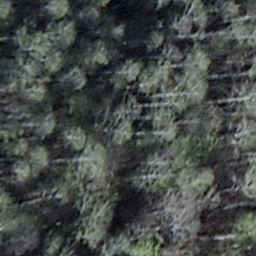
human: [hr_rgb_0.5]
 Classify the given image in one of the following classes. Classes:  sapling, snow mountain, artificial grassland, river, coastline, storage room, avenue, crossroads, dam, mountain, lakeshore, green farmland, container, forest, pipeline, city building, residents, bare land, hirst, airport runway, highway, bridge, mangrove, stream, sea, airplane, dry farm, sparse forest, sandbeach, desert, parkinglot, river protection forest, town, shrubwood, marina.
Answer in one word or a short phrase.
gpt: shrubwood